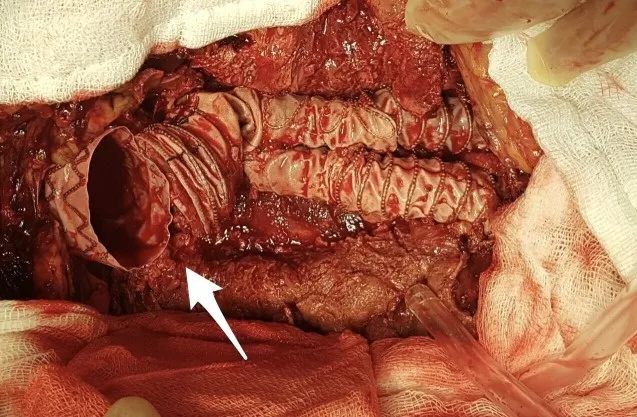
The aneurysm sac was opened under aortic cross-clamping. Disconnection of graft components is clearly visible (arrow).
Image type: medical_photograph (other_medical_photograph)